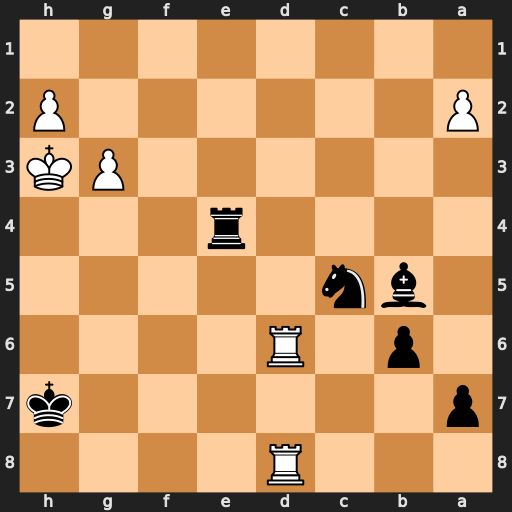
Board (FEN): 3R4/p6k/1p1R4/1bn5/4r3/6PK/P6P/8
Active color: b
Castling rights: -
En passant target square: -
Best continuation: Bf1#